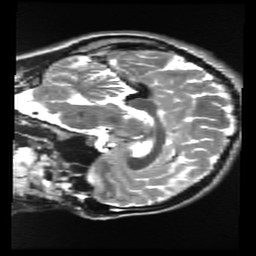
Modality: T2w
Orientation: sagittal
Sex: male
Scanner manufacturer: ge
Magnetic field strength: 3 T
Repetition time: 5 s
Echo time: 0.101 s